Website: ulta-beauty
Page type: billing-address
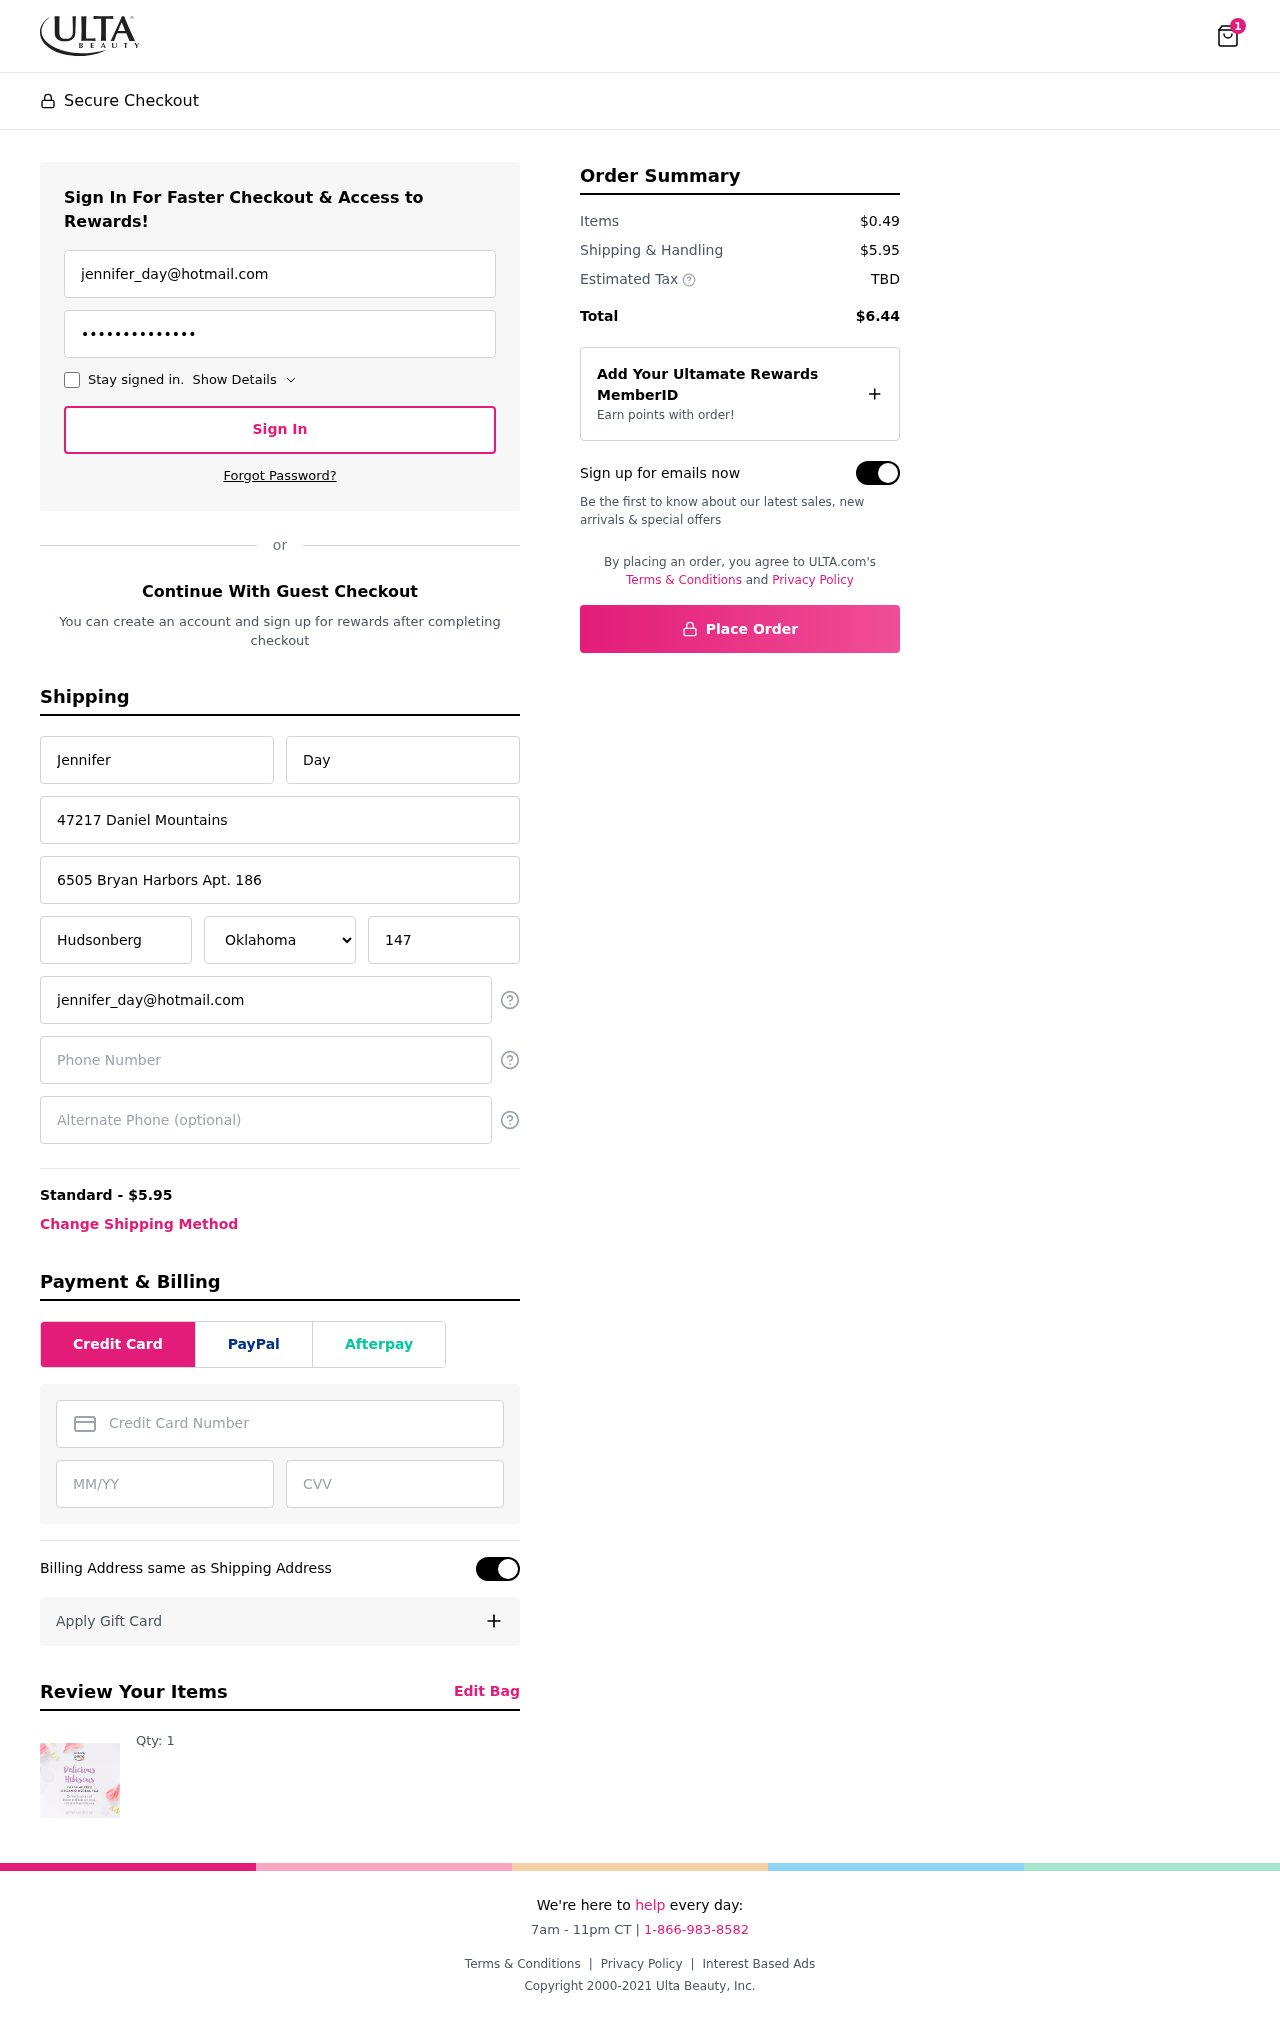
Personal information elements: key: PII_STATE
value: Oklahoma
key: PII_EMAIL
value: jennifer_day@hotmail.com
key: PII_FIRSTNAME
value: Jennifer
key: PII_LASTNAME
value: Day
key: PII_STREET
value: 47217 Daniel Mountains
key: PII_STREET2
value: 6505 Bryan Harbors Apt. 186
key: PII_CITY
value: Hudsonberg
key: PII_POSTCODE
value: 14767
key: PII_PHONE
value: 3787756216
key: PII_CARD_NUMBER
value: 6011 8271 9181 6271
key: PII_CARD_EXPIRY
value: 08/27
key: PII_CARD_CVV
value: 417
Product elements: key: PRODUCT1_QUANTITY
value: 1
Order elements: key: ORDER_NUM_ITEMS
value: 1
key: ORDER_SHIPPING_COST
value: $5.95
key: ORDER_SUBTOTAL
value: $0.49
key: ORDER_TOTAL
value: $6.44